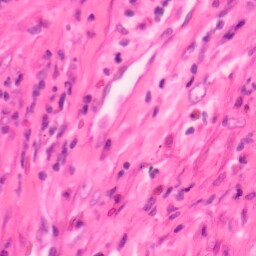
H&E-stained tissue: Colon